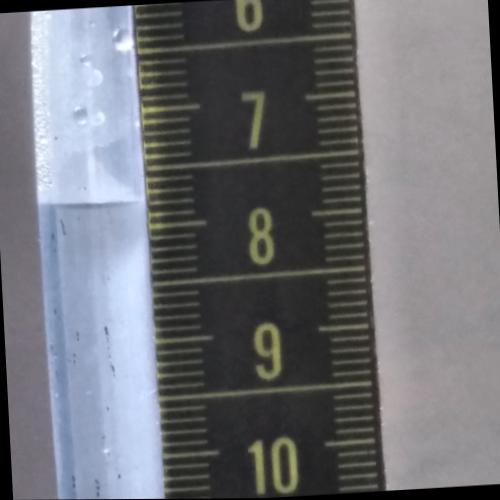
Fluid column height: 7.8 cm